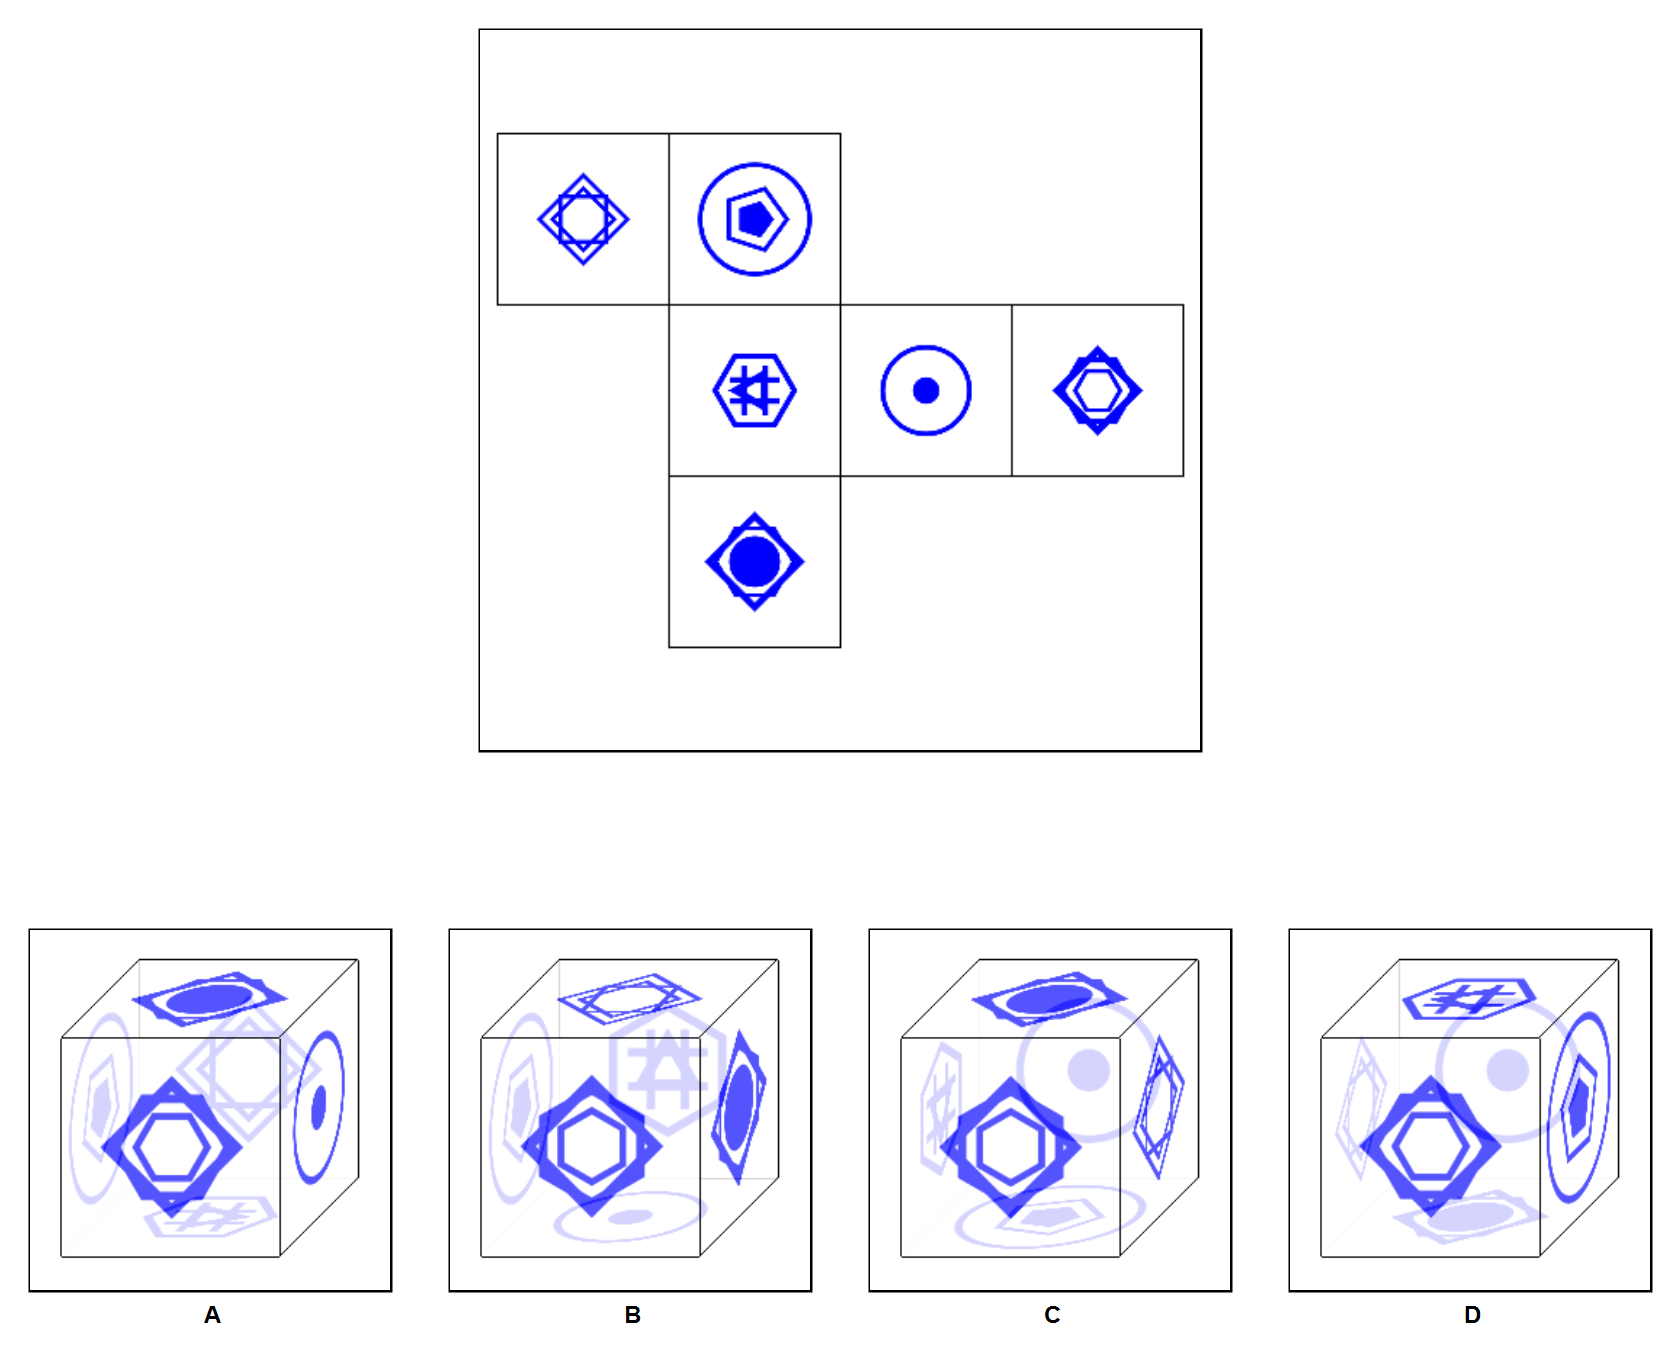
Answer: B